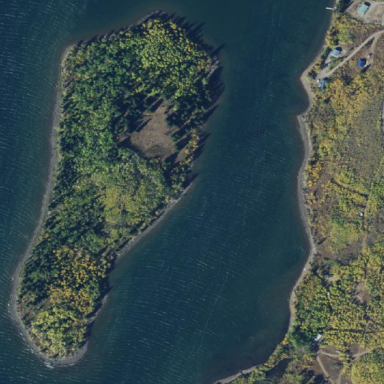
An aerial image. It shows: Island covered with scrub vegetation.